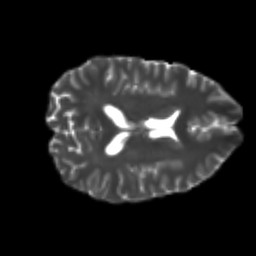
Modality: T2w
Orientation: axial
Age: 24
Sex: male
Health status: healthy
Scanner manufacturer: philips
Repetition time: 7.385 s
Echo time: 0.08599 s